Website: walmart
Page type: review-order
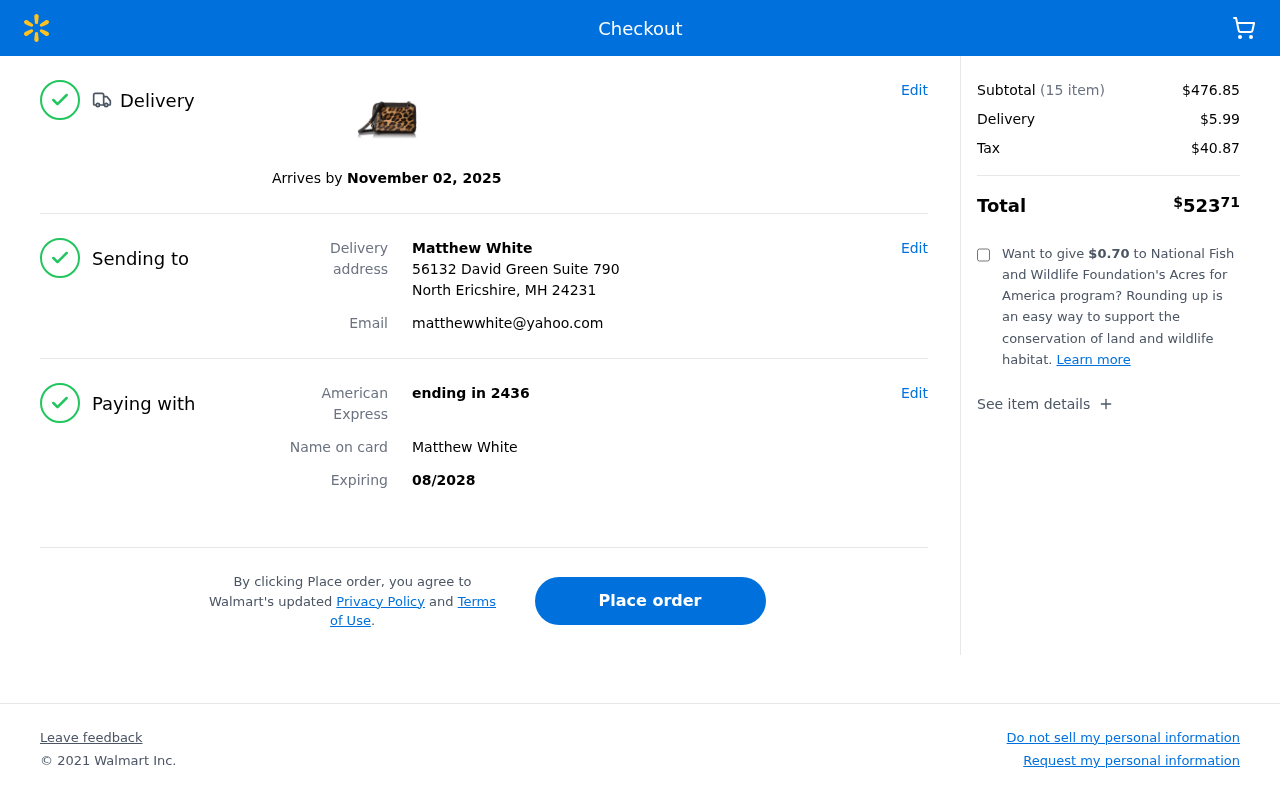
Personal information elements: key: PII_CARD_LAST4
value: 2436
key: PII_CARD_NAME
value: Matthew White
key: PII_CARD_TYPE
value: American Express
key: PII_CITY_STATE_ZIP
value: North Ericshire, MH 24231
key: PII_EMAIL
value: matthewwhite@yahoo.com
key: PII_FULLNAME
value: Matthew White
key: PII_STREET
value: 56132 David Green Suite 790
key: PII_FIRSTNAME
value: Matthew
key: PII_LASTNAME
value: White
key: PII_FULLNAME2
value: Matthew White
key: PII_FULLNAME3
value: Matthew White
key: PII_FIRSTNAME2
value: Matthew
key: PII_FIRSTNAME3
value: Matthew
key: PII_LASTNAME2
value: White
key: PII_LASTNAME3
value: White
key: PII_FIRSTNAME_DERIVED
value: Matthew
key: PII_LASTNAME_DERIVED
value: White
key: PII_FULLNAME_DERIVED
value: Matthew White
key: PII_NAME_FULL_DERIVED
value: Matthew White
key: PII_CARD_EXPIRY
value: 08/2028
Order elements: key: ORDER_DELIVERY_DATE
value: November 02, 2025
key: ORDER_NUM_ITEMS
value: (15 item)
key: ORDER_SUBTOTAL
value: $476.85
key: ORDER_SHIPPING_COST
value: $5.99
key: ORDER_TAX
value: $40.87
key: ORDER_TOTAL
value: $52371
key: ORDER_DONATION
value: $0.70